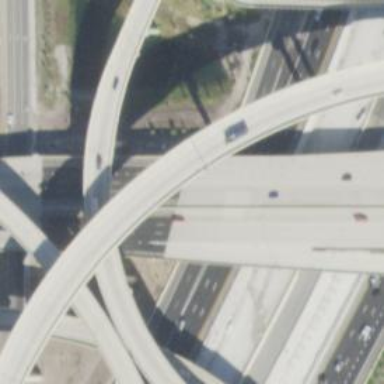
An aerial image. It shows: Motorway bridge.